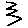
Label: zigzag